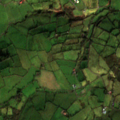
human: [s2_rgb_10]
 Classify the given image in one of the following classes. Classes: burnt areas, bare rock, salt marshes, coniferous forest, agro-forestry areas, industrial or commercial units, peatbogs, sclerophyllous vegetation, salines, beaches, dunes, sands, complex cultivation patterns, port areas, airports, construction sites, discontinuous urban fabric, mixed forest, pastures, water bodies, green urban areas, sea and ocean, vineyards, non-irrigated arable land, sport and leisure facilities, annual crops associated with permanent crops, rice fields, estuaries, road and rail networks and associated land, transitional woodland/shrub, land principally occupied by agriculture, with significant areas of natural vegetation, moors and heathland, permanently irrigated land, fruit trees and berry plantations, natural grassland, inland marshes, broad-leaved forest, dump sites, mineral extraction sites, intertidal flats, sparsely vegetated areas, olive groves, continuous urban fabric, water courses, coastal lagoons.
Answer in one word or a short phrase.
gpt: pastures, land principally occupied by agriculture, with significant areas of natural vegetation